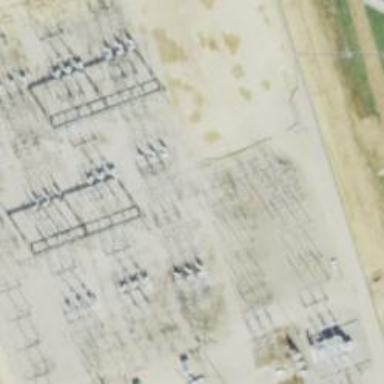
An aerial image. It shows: Switch used for power control.